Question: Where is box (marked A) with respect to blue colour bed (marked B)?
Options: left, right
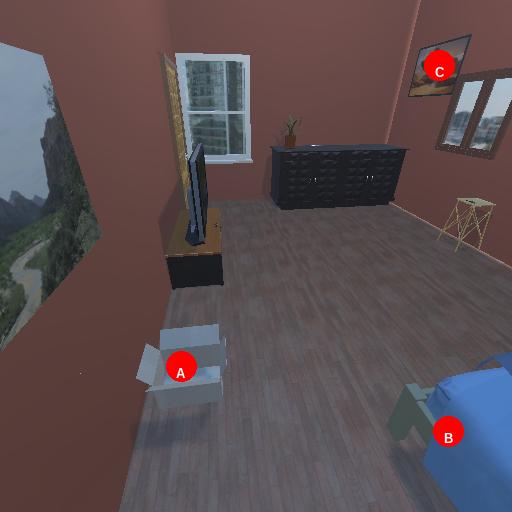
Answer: left